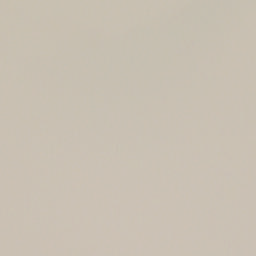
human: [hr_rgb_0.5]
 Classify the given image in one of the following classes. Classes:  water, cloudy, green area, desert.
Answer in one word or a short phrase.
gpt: cloudy